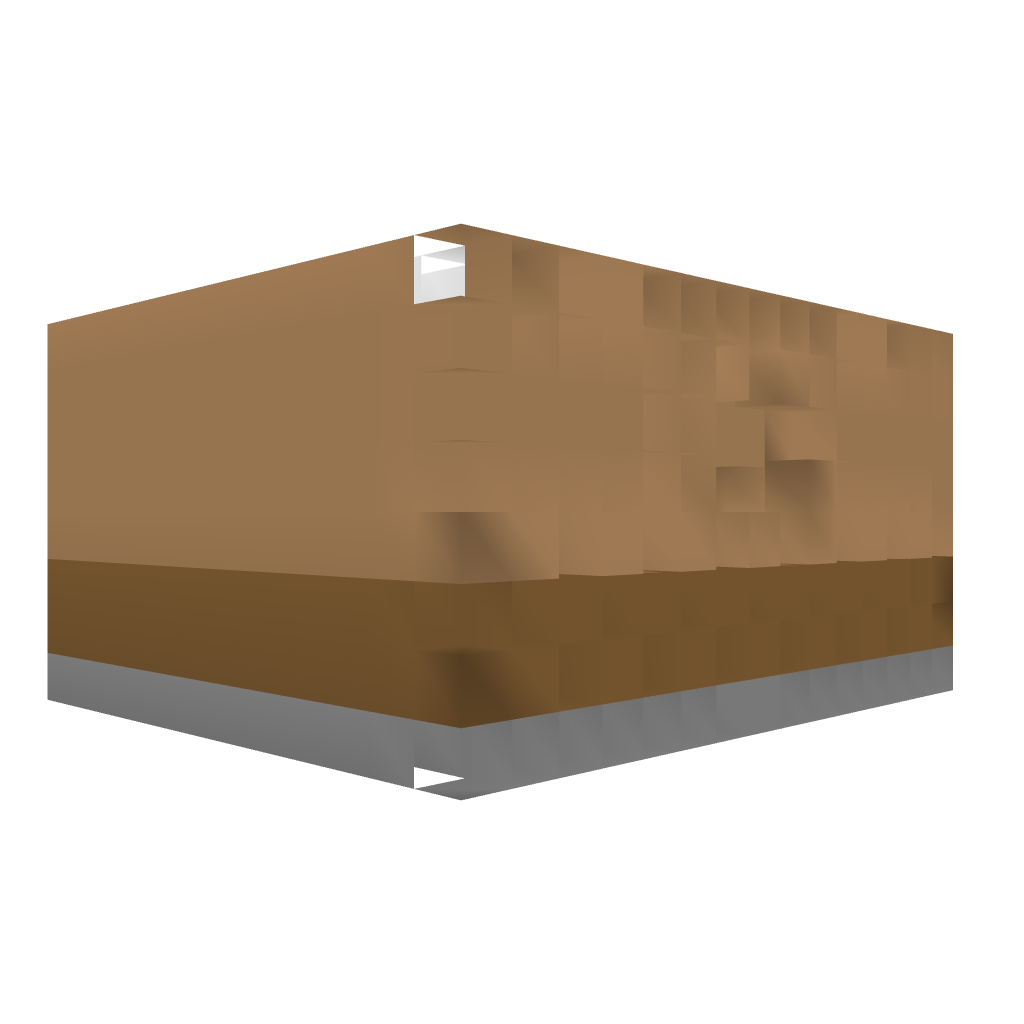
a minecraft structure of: Swimming pool cube wooden house no roof 200% earth below